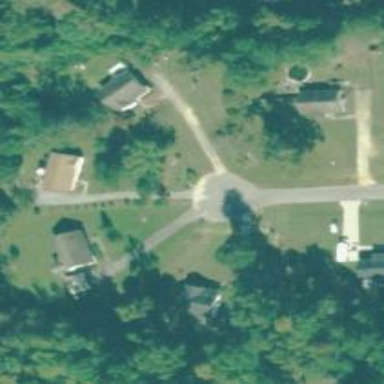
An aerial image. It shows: Driveway.